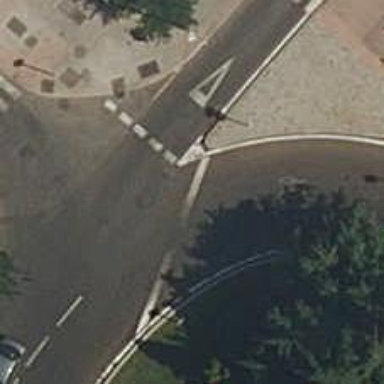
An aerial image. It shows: Road with "give way" sign.